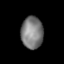
Tissue: lung
Cell type: Epithelial cells
Senescence score: 0.2149
Nuclear area (px): 690
Mean DAPI intensity: 124.493